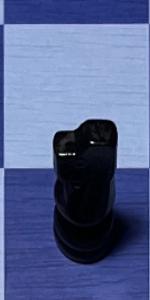
Label: Knight_Black